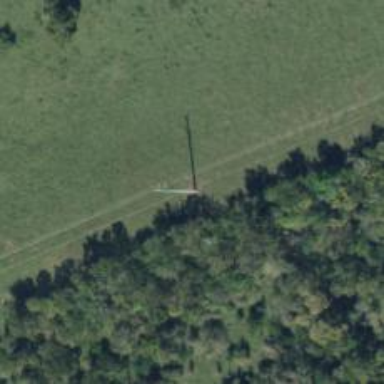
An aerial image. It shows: Power pole.